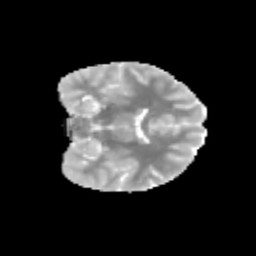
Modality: MD
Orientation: coronal
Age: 11
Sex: female
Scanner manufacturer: siemens
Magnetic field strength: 3 T
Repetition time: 3.8 s
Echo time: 0.07 s